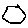
Label: hexagon